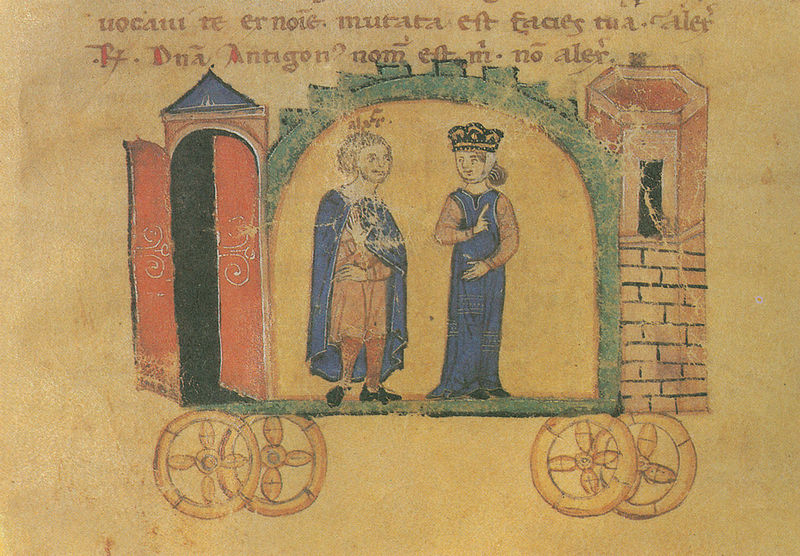
Titel: Alexanderroman
Institution: Leipzig, Stadtbibliothek
Schlagwörter: blau, mann, umhang, gelb, grün, menschen, bunt, frau, geste, kleid, schwarz, tür, dame, rot, schloss, gespräch, haube, alt, steine, herr, haare, mantel, stehend, paar, theater, krone, räder, turm, farbig, schrift, bogen, schuhe, mauer, ziegel, farbe, vergilbt, speichen, rad, wagen, querformat, könig, sprechen, inschrift, tor, zinnen, eingang, offen, buch, burg, text, pergament, mittelalter, königin, gespräche, mittelalterlich, handschrift, lied, mann frau, latein, buchmalerei, minne, vers, menn, buschstaben, latain, mauser, boggen, drone, alerei, antigone, antigon, zeilgen, seitebuchseite, beschriftung räder